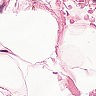
Metastatic tissue present: no